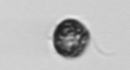
Label: Dinophyceae